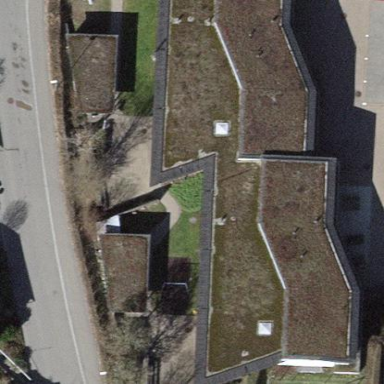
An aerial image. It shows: School building.